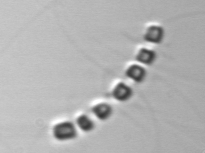
Label: Chaetoceros